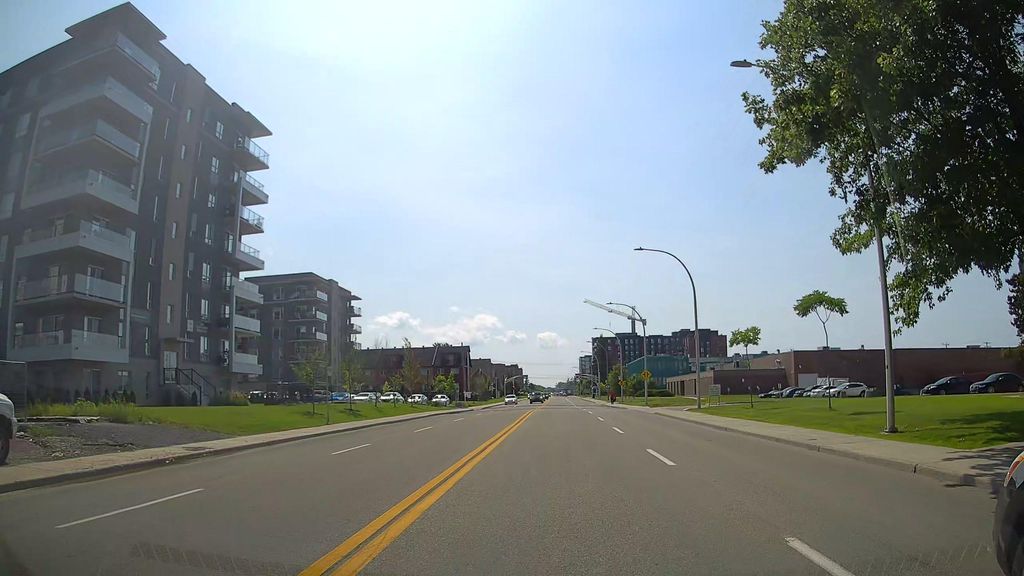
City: montreal